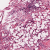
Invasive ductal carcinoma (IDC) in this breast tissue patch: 1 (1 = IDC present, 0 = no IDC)